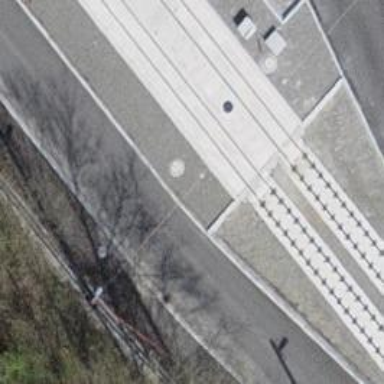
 specifically for trams. The platform has shelter."